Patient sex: F
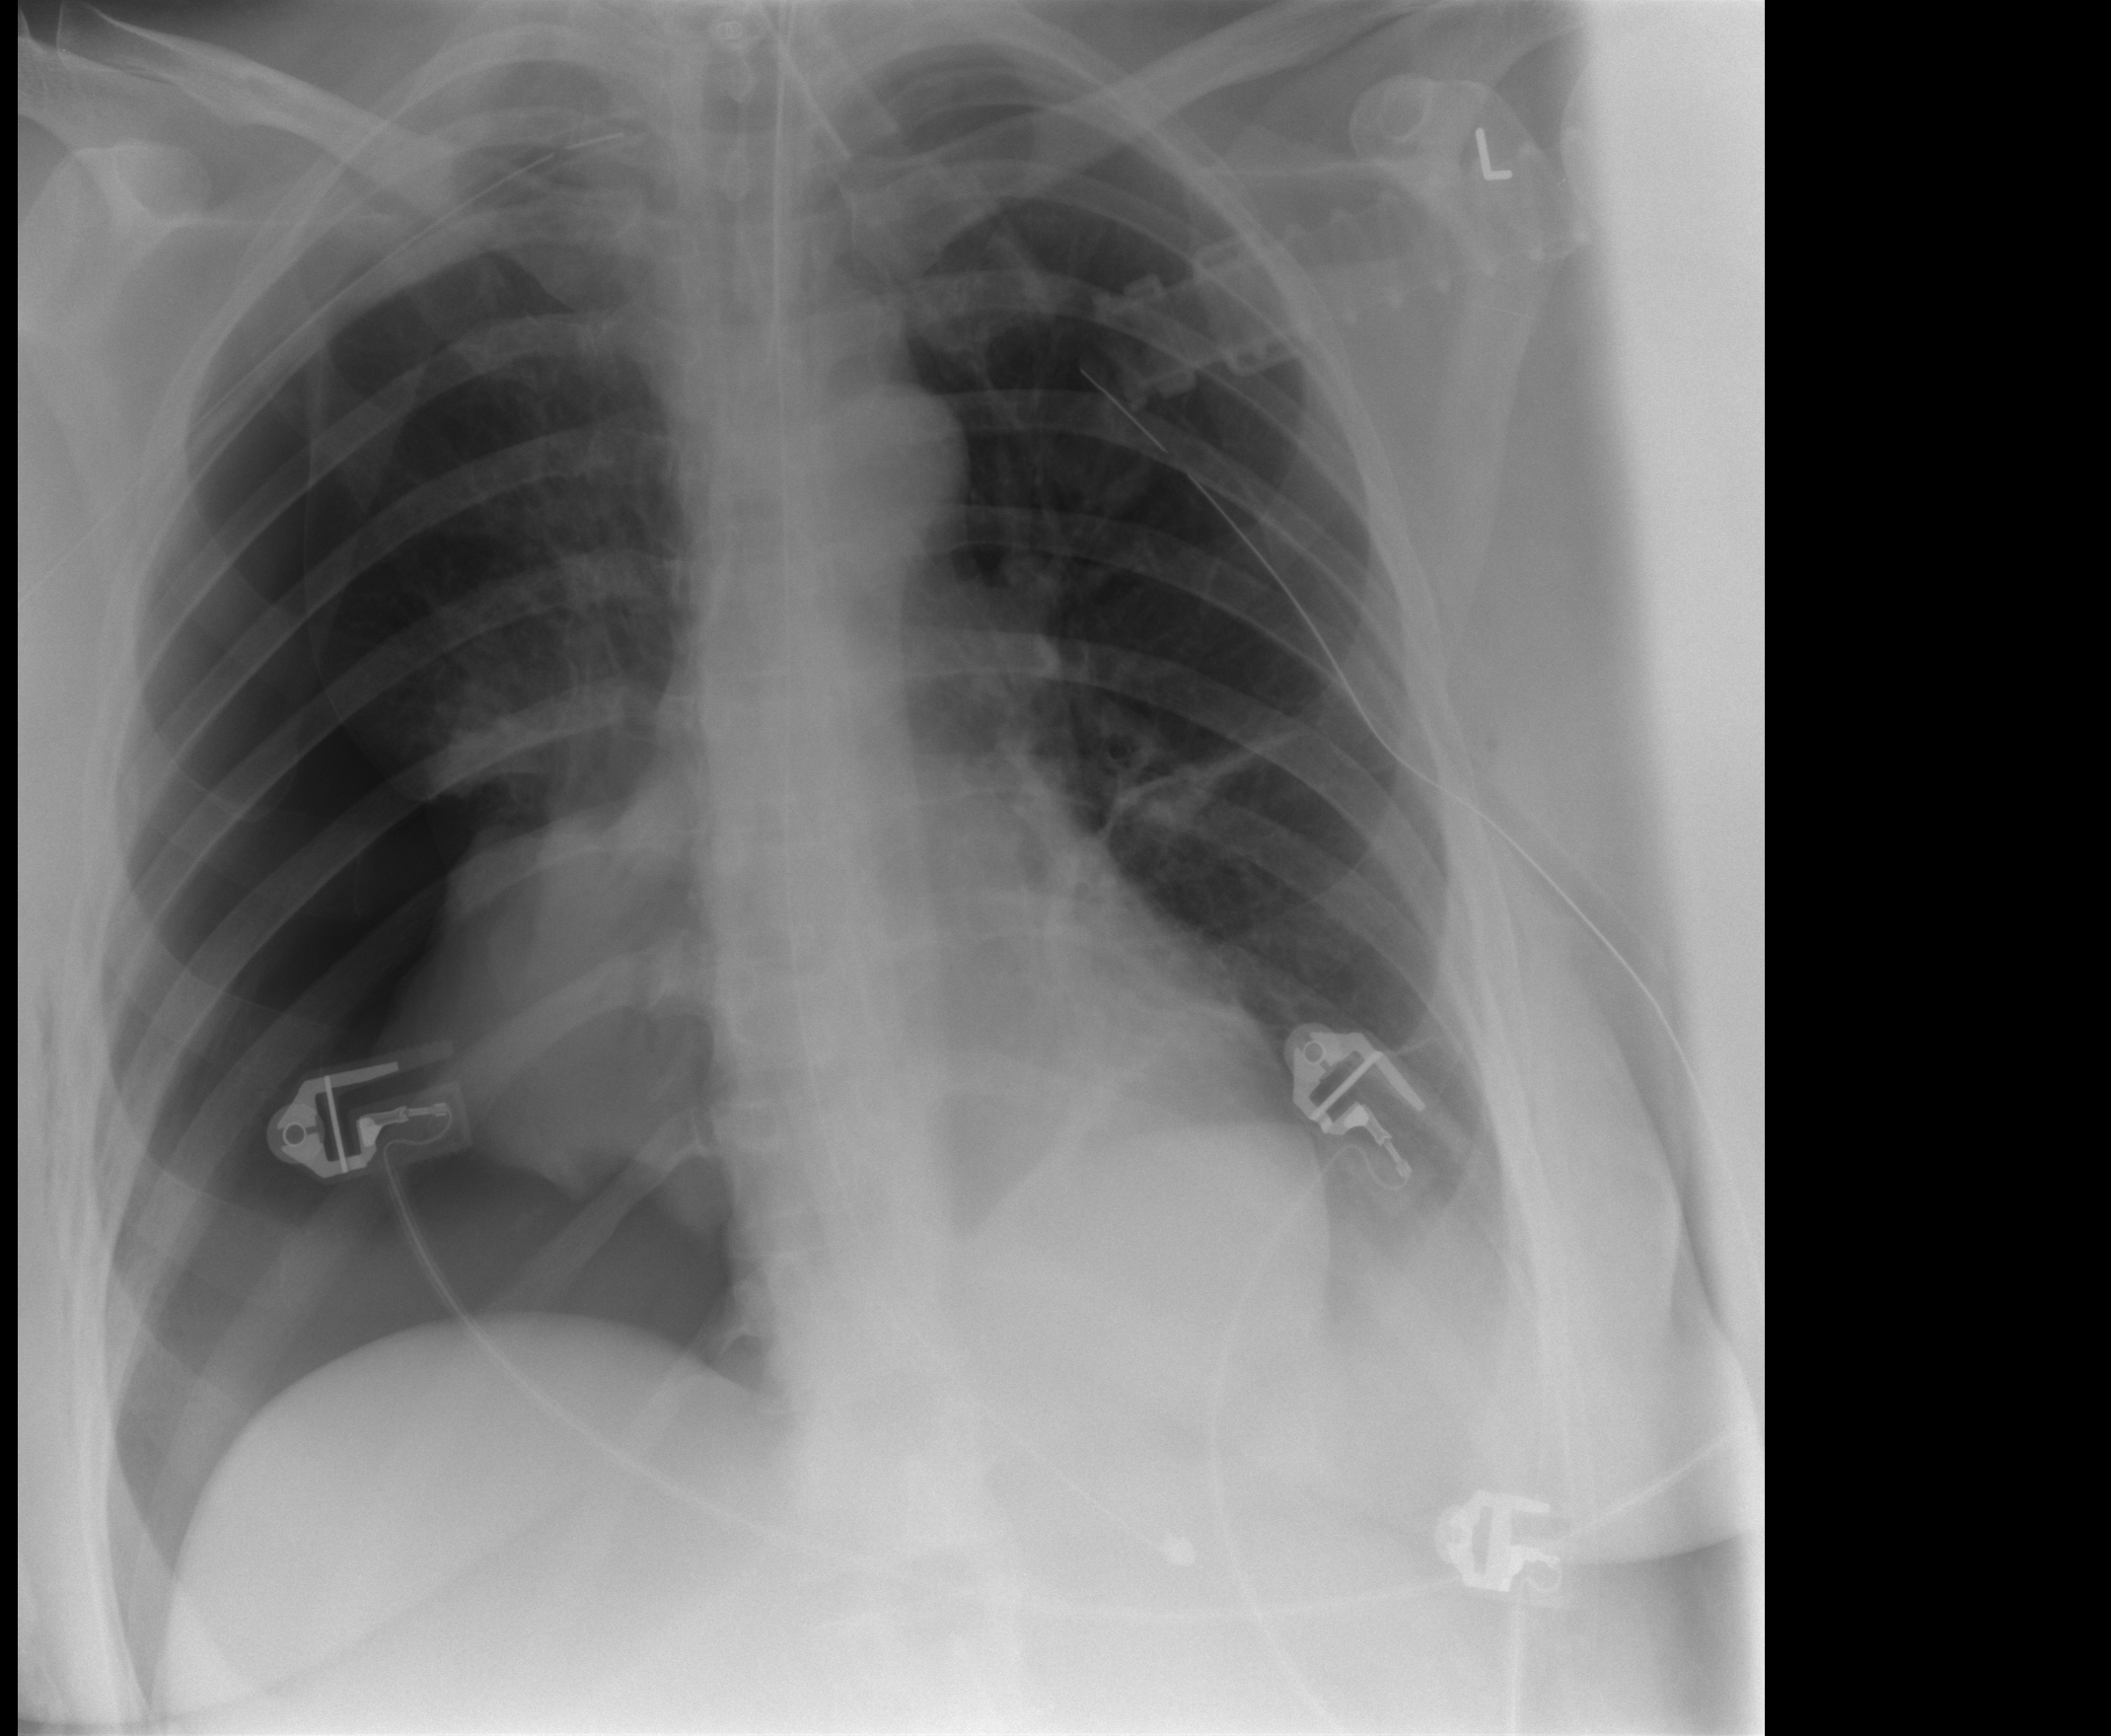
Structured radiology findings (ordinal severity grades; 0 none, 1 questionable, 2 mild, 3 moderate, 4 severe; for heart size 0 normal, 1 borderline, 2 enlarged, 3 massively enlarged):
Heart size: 0
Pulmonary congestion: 0
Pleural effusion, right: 0
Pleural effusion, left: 0
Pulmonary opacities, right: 2
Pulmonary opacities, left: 0
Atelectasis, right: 2
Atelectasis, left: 2